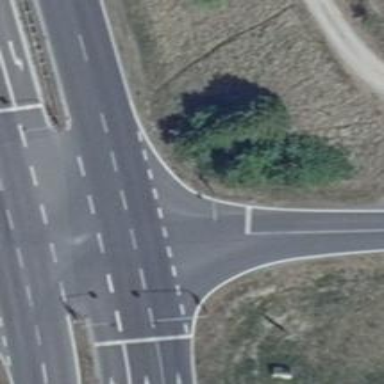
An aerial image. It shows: Secondary road with asphalt surface.